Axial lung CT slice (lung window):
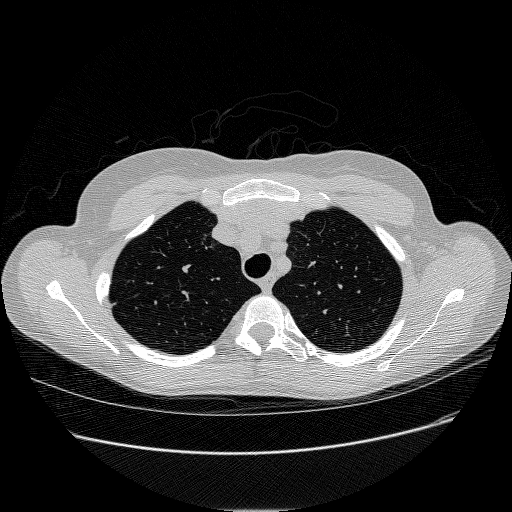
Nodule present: no